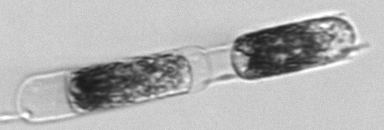
Label: Hemiaulus